Question: I'm using SPSS Modeler 16.0 and i'm trying to make a decision tree using the CHAID algorithm, but the default maximum of nodes in one branch for continous variables is 10 and i would like to have more.
How can change the default of 10?

Here there are only 5 nodes, i would like to have more then 10.
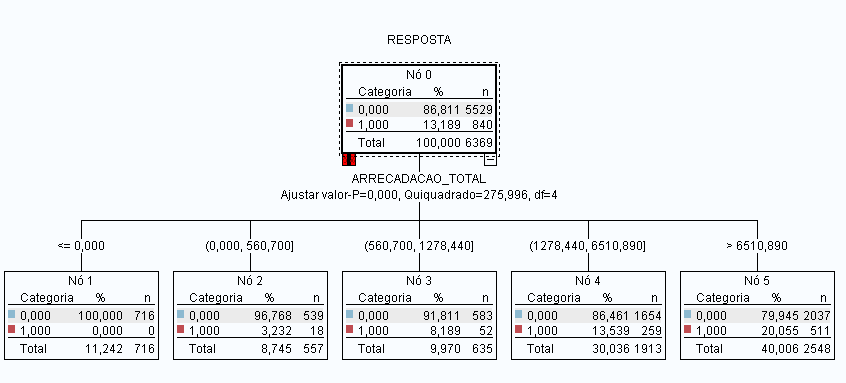
Answer: The binning of continuous predictors is based on an algorithm that is described in detail on page 72 of the "Algorithms Guide" <URL> and it is correct that the algorithm will attempt to create up to 10 bins, but can end up with fewer depending on the actual distribution of the data and the predictive power of the field.
If you think that a different binning should be used in order to improve your model, you can do so before passing the data into the model trainer by using the "Binning" node from the Field Ops palette. This will allow you to bin the fields in pretty much any way that you would like. you can then use the pre-binned version of your field in the model, but remember to either filter out the original field or set its direction to 'None'.